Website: macys
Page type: payment
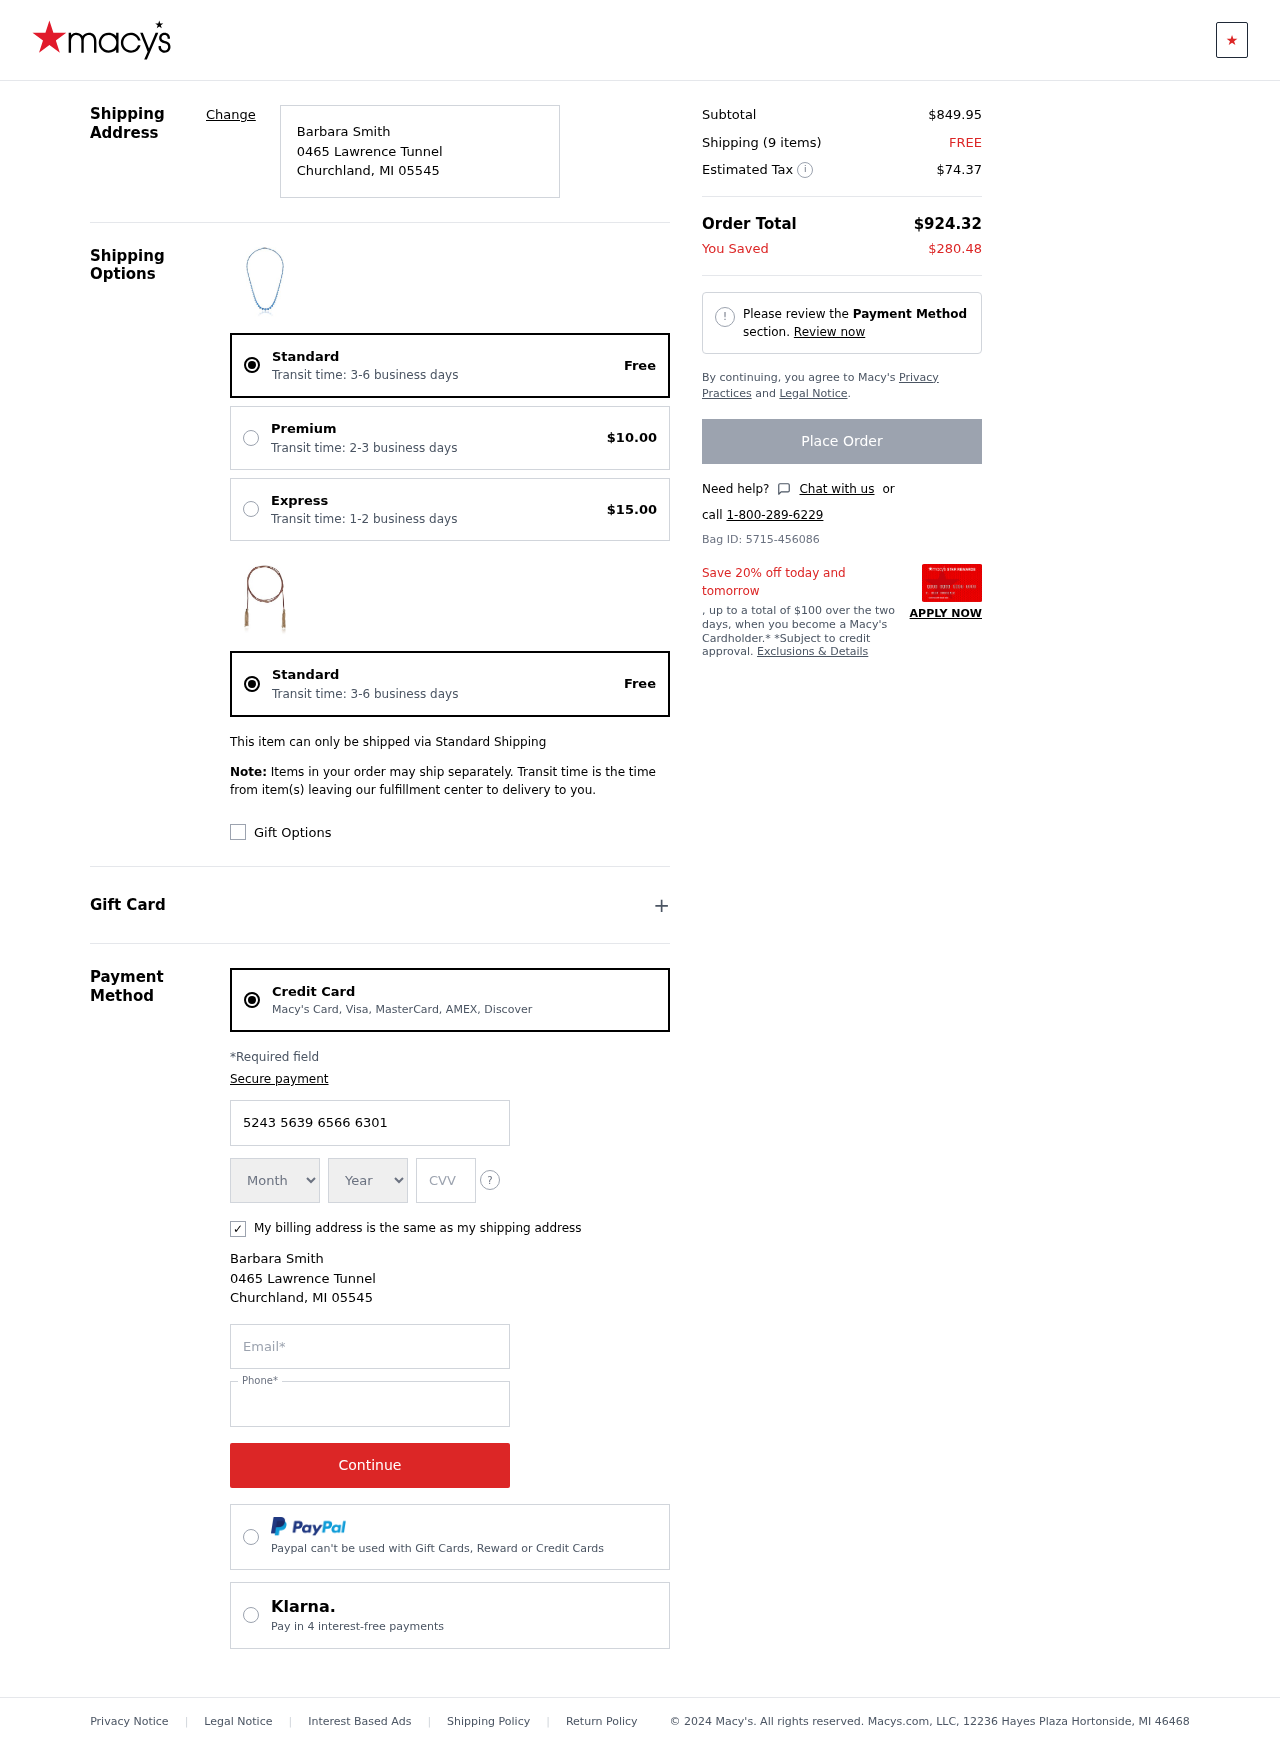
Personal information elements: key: PII_CARD_CVV
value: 739
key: PII_CARD_EXPIRY_MONTH
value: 11
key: PII_CARD_EXPIRY_YEAR
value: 29
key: PII_CARD_NUMBER
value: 5243 5639 6566 6301
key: PII_CITY
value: Churchland
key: PII_EMAIL
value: barbarasmith@hotmail.com
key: PII_FULLNAME
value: Barbara Smith
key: PII_PHONE
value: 6114093086
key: PII_POSTCODE
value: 05545
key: PII_STATE_ABBR
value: MI
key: PII_STREET
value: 0465 Lawrence Tunnel
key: PII_FULLNAME2
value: Barbara Smith
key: PII_STREET2
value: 0465 Lawrence Tunnel
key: PII_CITY2
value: Churchland
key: PII_STATE_ABBR2
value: MI
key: PII_POSTCODE2
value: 05545
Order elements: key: ORDER_DELIVERY_DATE
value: Transit time: 3-6 business days
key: ORDER_SHIPPING_STANDARD
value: Free
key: ORDER_SHIPPING_PREMIUM
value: $10.00
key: ORDER_SHIPPING_EXPRESS
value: $15.00
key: ORDER_DELIVERY_DATE2
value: Transit time: 3-6 business days
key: ORDER_SHIPPING_STANDARD2
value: Free
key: ORDER_SUBTOTAL
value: $849.95
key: ORDER_NUM_ITEMS
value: Shipping (9 items)
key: ORDER_SHIPPING_COST
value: FREE
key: ORDER_TAX
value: $74.37
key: ORDER_TOTAL
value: $924.32
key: ORDER_SAVINGS
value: $280.48
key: ORDER_ID
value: Bag ID: 5715-456086